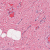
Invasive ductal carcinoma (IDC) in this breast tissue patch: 0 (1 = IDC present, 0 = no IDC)